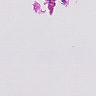
Metastatic tissue present: no